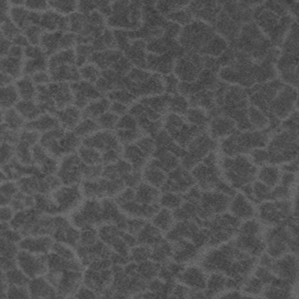
Label: frost